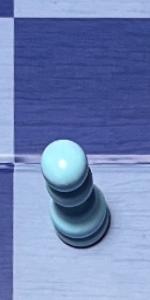
Label: Pawn_White